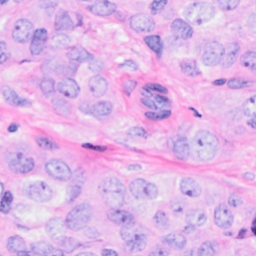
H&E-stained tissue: Breast